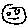
Label: smiley face